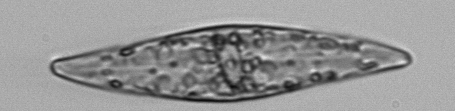
Label: Pleurosigma